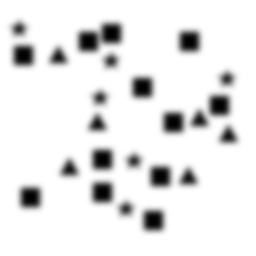
Squares: 12
Triangles: 6
Stars: 6
Total shapes: 24